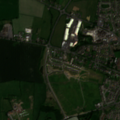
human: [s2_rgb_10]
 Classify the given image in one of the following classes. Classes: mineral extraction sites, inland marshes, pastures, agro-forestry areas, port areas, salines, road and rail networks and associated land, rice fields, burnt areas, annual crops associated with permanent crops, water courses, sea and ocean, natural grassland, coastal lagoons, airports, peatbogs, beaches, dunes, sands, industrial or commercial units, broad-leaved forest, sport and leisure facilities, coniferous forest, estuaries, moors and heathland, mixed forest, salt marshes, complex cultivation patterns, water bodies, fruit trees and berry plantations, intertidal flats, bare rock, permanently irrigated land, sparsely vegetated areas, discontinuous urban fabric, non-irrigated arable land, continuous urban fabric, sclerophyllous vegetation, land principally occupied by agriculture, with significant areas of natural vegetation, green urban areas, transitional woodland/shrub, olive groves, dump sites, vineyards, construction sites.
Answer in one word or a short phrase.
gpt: discontinuous urban fabric, non-irrigated arable land, pastures